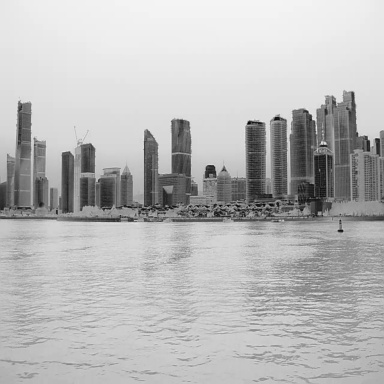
There are two canoes in the infrared image.